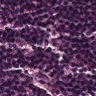
Metastatic tissue present: no